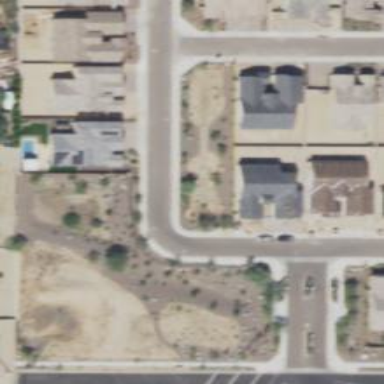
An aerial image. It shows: Asphalt road in residential area.